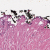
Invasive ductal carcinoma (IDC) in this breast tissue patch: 0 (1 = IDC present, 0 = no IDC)